Here is the raw acceleration-versus-time signal recorded on a bearing housing. Determine the bearing's health state. Answer with exactly one of: normal, inner_race, outer_race, ball.
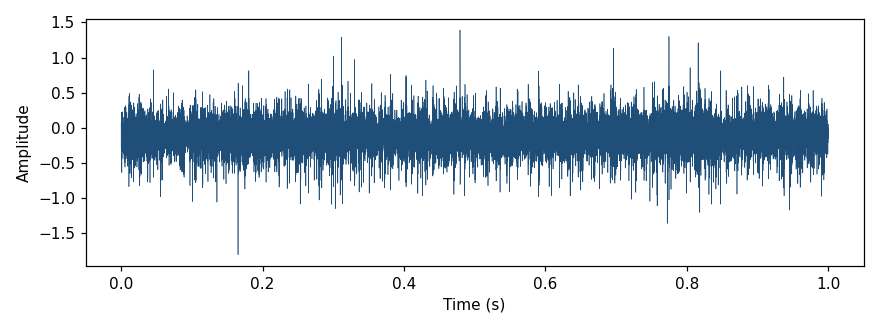
Answer: inner_race